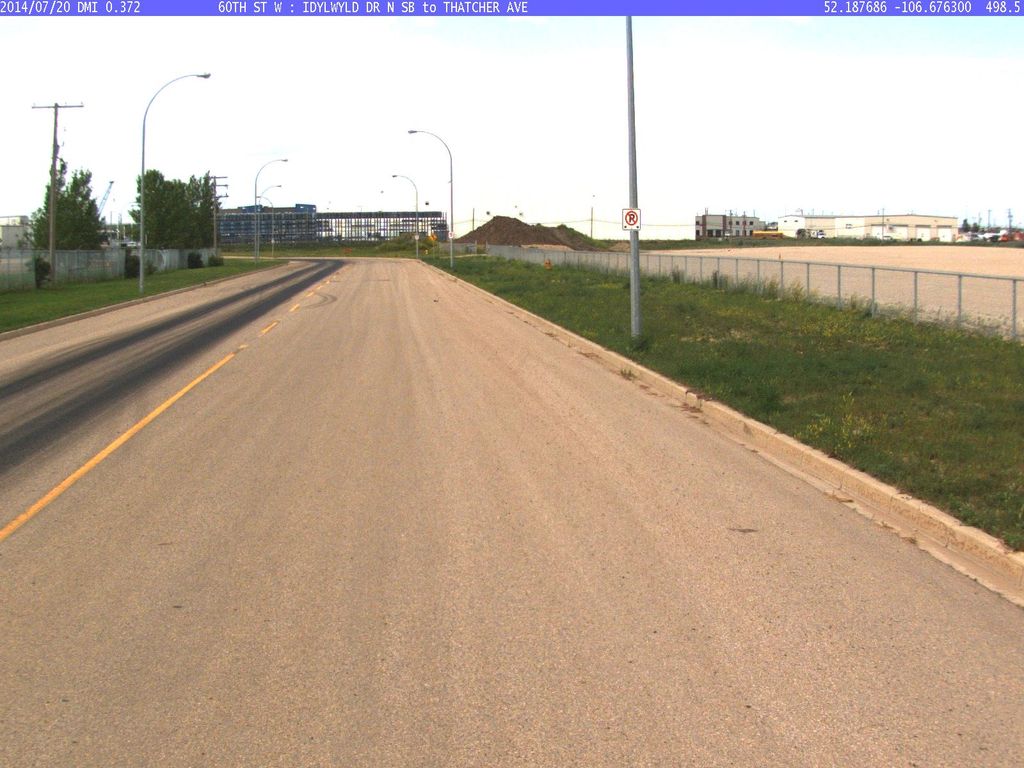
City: saskatoon